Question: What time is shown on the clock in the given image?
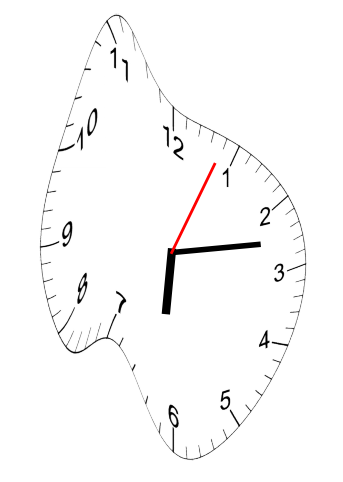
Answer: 06:13:04